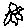
Label: flower